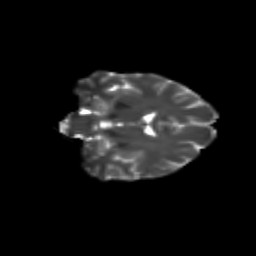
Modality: T2w
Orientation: coronal
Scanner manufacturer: siemens
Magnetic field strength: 3 T
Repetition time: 9.2 s
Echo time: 0.084 s